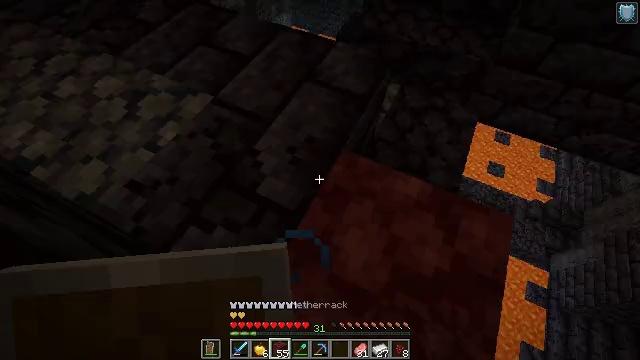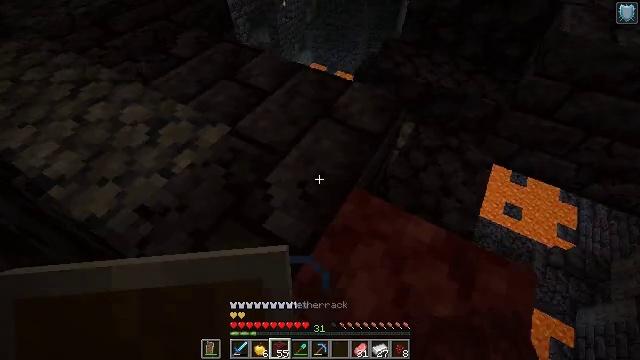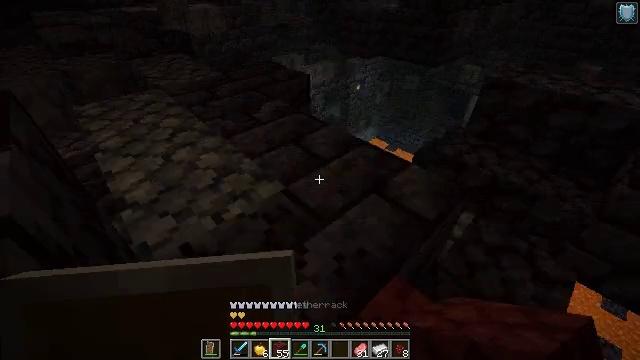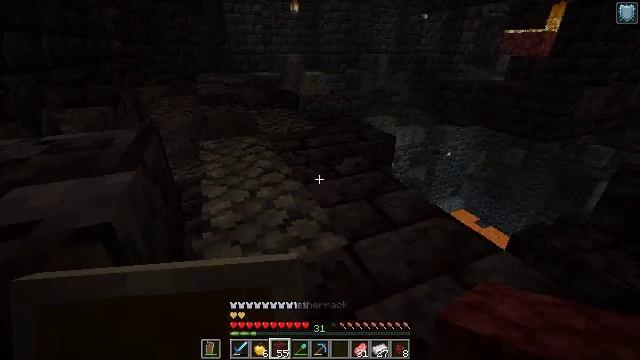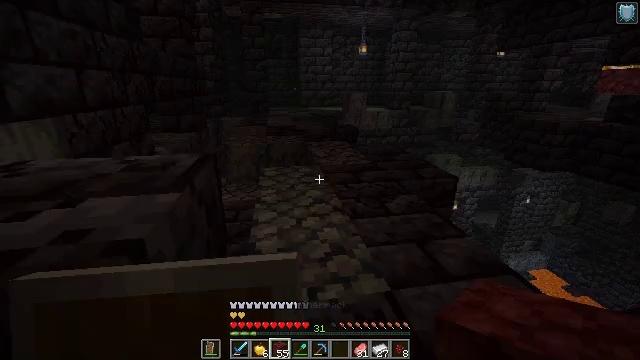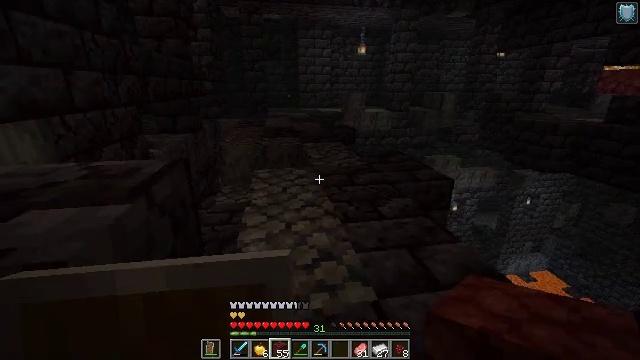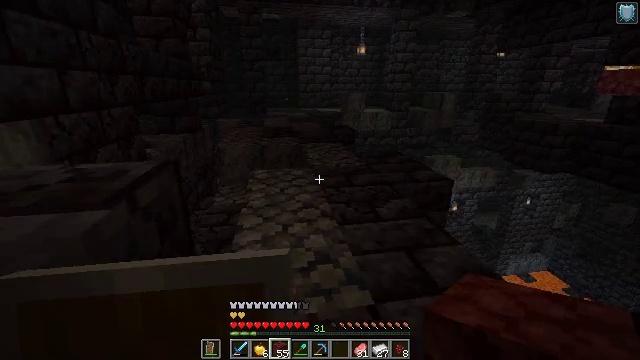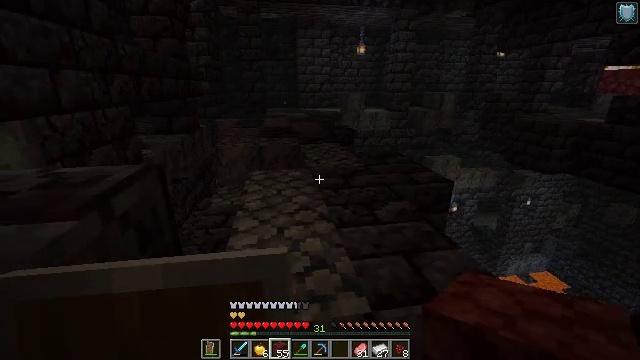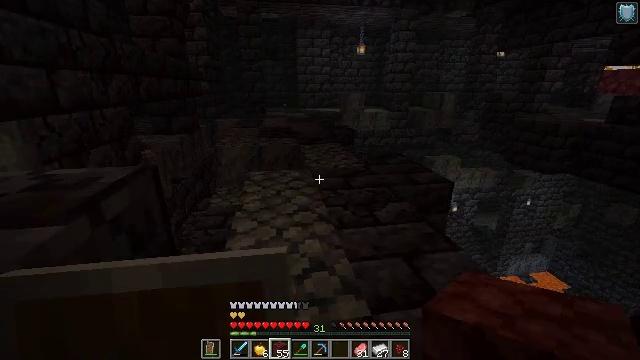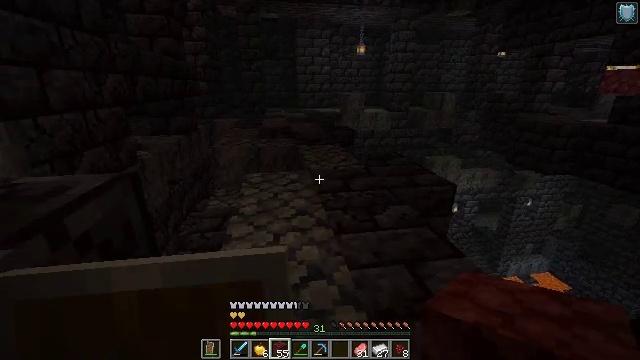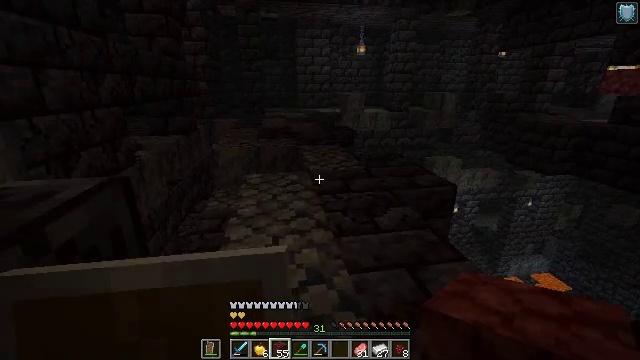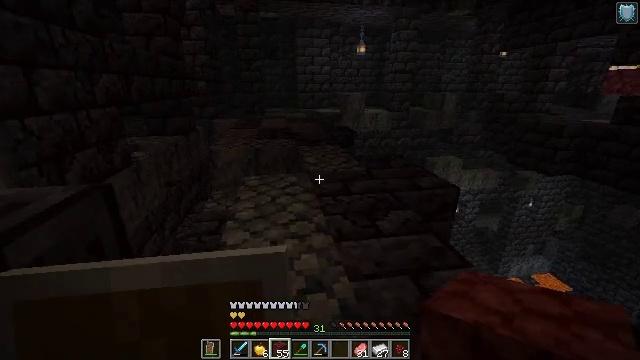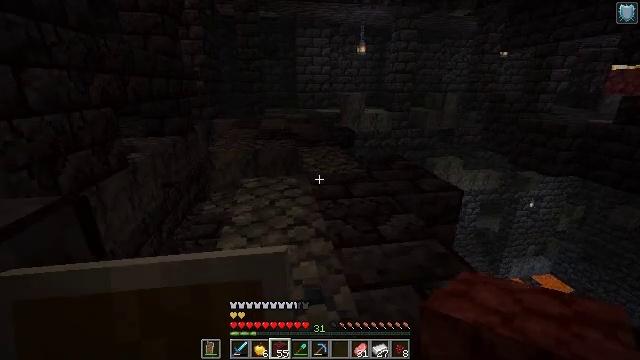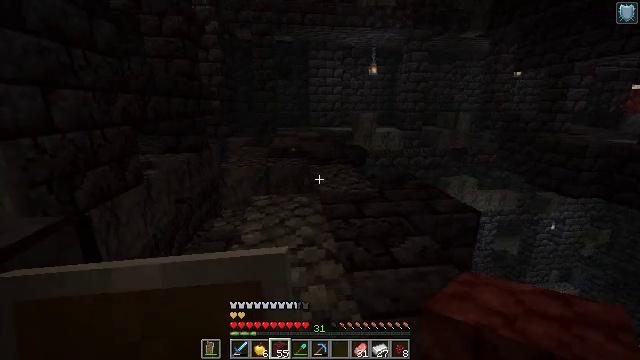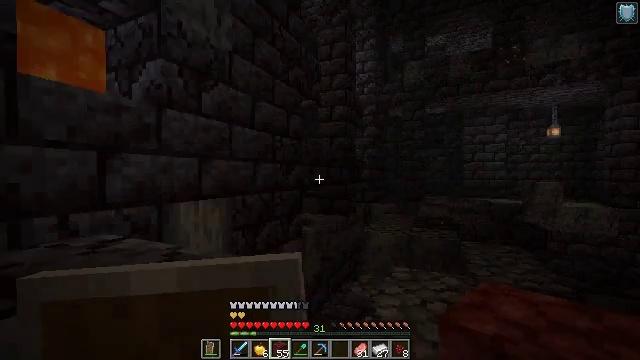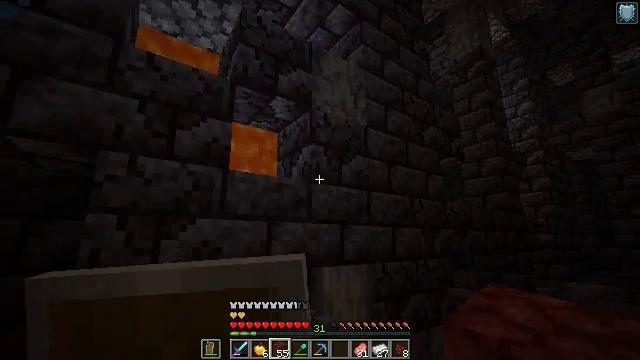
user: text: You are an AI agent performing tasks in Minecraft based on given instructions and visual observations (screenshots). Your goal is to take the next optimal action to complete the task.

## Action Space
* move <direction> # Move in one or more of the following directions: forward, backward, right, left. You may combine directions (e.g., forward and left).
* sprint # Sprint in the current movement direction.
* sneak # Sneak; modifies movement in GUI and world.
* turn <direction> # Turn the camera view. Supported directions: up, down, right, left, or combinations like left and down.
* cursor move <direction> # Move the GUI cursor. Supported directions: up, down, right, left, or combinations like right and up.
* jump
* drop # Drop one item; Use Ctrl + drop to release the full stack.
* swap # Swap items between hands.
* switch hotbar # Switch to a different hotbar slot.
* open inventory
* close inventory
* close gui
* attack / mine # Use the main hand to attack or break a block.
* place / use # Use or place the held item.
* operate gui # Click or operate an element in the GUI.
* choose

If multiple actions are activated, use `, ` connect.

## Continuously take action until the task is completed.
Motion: motion action
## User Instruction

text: Harvest some polished blackstone bricks.
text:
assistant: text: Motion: move forward, sneak, turn left and up
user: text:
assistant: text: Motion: move forward and move right, sneak, turn left and up
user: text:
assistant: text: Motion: move forward and move right, sneak, turn left and up
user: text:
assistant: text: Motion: move forward and move right, sneak, turn left and up
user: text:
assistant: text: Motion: move forward and move right, sneak
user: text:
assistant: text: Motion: move forward, sneak
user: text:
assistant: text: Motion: move forward, sneak
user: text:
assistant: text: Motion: move forward, sneak
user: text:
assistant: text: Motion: move forward, sneak
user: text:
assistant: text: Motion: move forward, sneak
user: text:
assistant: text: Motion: move forward, sneak
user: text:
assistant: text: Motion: move forward, sneak
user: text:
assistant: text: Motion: move forward, sneak, turn left and up
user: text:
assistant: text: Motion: move forward, sneak, turn left and up
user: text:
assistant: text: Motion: move forward, sneak, turn left and up
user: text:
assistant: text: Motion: move forward and move right, sneak, turn up
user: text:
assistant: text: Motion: move forward and move right, sneak
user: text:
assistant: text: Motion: move forward and move right, sneak
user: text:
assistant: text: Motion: move forward and move right, sneak, turn up
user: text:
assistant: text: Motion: move forward and move right, sneak, turn up
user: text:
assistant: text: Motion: move forward and move right, sneak, turn left and up
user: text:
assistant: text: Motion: move right, sneak, turn left and up
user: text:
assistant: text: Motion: sneak, turn left and up
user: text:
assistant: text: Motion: sneak, turn left and up
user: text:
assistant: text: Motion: sneak, turn left and up
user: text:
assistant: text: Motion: sneak
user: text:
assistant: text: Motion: move left, sneak
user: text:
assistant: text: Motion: move left, sneak
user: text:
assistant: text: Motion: move left, sneak
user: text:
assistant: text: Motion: move left, sneak